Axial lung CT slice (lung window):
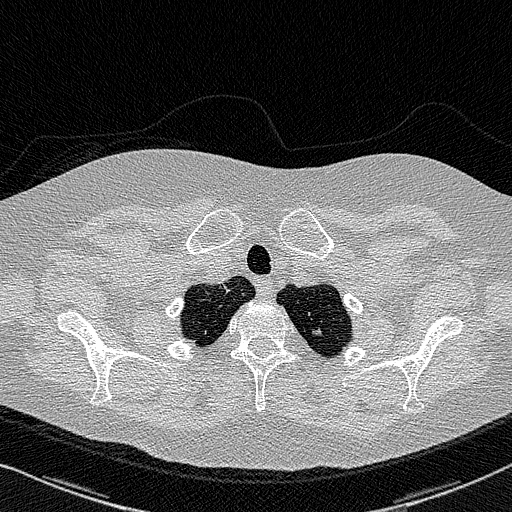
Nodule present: yes
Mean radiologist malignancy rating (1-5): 3.667